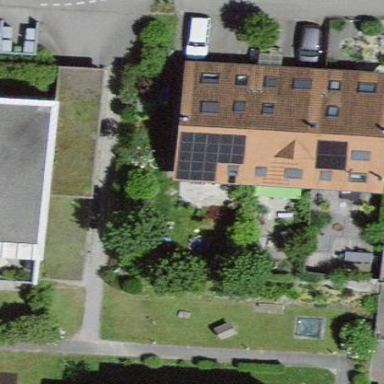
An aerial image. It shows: Terrace building with gabled roof made of roof tiles.